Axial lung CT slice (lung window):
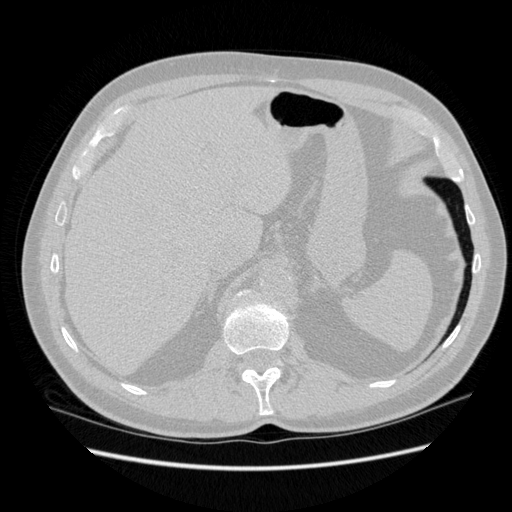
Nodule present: no